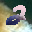
Label: 2